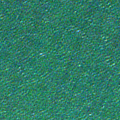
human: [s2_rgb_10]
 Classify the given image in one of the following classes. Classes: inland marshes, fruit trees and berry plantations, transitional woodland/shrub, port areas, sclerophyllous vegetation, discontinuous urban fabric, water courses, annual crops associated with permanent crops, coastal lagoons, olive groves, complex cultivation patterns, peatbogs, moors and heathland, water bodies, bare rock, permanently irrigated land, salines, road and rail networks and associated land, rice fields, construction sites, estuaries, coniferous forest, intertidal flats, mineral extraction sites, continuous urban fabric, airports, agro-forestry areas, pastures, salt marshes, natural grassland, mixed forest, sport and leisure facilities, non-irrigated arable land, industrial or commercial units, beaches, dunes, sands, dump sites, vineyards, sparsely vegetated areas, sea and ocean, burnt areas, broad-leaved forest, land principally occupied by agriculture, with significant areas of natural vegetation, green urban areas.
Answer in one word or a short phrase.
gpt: sea and ocean